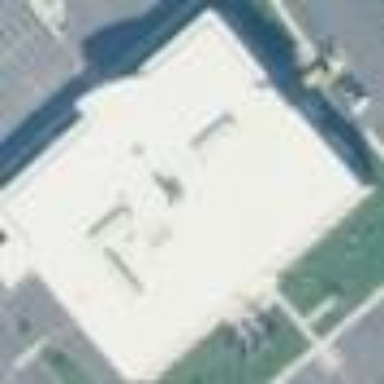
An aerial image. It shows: Commercial building.